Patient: sex F, age 36
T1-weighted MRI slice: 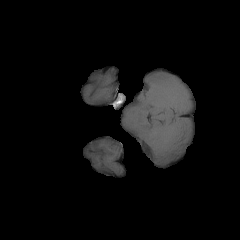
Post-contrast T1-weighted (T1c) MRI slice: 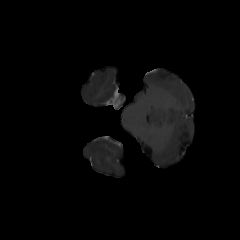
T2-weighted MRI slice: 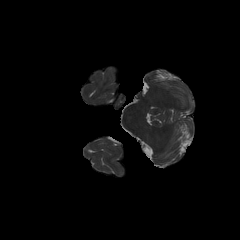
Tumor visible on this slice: no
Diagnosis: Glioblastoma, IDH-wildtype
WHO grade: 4